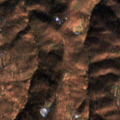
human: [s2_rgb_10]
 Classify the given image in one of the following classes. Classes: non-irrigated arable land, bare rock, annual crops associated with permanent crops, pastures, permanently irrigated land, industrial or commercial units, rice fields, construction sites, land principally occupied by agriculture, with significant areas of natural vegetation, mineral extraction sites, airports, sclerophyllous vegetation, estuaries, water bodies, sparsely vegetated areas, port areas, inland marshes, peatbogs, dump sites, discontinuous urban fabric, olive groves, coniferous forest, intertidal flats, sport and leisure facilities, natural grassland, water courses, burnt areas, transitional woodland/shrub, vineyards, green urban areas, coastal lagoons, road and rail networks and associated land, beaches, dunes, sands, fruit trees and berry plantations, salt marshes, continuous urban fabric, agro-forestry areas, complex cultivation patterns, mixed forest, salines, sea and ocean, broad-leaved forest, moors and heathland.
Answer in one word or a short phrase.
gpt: broad-leaved forest, transitional woodland/shrub